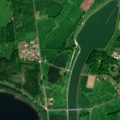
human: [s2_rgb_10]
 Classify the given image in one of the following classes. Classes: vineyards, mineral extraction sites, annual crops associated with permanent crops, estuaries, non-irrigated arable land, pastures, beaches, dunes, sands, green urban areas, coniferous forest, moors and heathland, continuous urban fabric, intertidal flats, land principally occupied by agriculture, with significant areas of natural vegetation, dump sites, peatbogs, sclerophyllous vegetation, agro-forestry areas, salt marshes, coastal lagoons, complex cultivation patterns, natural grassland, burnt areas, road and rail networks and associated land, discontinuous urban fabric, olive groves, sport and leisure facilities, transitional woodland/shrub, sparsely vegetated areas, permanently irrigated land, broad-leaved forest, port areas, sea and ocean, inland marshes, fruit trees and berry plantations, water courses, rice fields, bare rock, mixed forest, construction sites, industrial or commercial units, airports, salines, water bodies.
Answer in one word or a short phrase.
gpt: discontinuous urban fabric, non-irrigated arable land, pastures, land principally occupied by agriculture, with significant areas of natural vegetation, broad-leaved forest, moors and heathland, water courses, water bodies